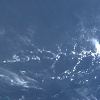
Label: water